Field crop: maize
Growth stage: 1
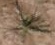
Species: salsola